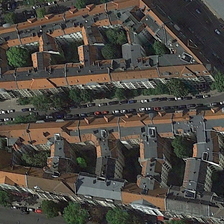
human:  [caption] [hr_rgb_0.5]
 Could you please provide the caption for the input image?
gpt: two large red buildings and many green trees are in two sides of a road .

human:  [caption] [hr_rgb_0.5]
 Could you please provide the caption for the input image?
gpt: two large red buildings and many green trees are in two sides of a road .

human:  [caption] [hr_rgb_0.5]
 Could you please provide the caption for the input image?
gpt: two large red buildings and many green trees are in two sides of a road .

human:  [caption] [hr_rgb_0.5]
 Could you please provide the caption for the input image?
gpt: two large red buildings and many green trees are in two sides of a road .

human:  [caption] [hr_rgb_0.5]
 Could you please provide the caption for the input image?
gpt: two large red buildings and many green trees are in two sides of a road .